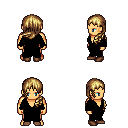
a pixel art fantasy rpg character, male body template, human, tanned skin, black robe, gold greaves, blonde left-swept hairstyle, brown shoes, four views (front, back, left, right), 2x2 character sprite sheet, small pixel art, hard edges, no anti-aliasing